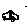
Label: car